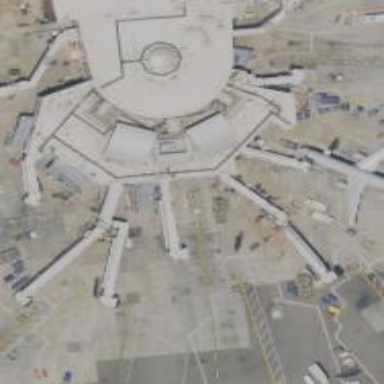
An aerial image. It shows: Airport gate.